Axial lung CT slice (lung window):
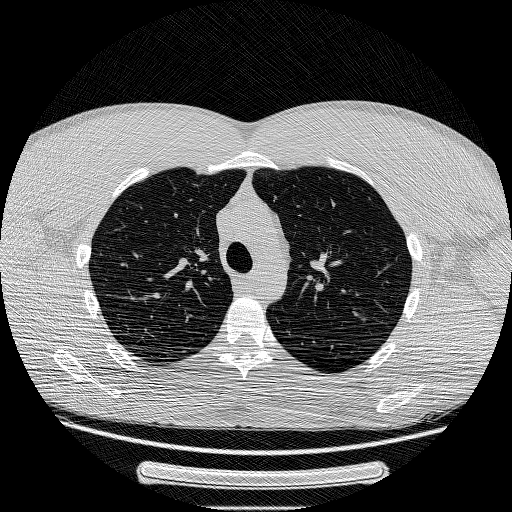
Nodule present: no